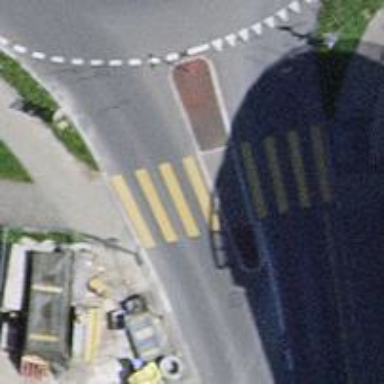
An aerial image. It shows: Zebra crossing on the road.